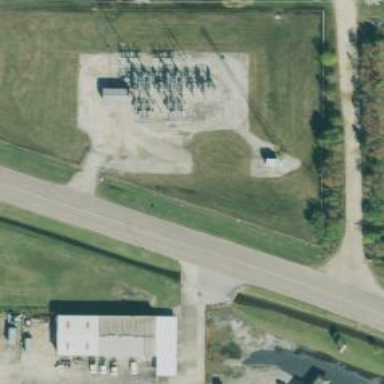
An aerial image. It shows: Outdoor distribution substation.